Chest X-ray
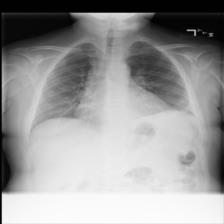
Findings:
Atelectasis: positive
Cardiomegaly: negative
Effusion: positive
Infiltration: positive
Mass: negative
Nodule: negative
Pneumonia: negative
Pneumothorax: negative
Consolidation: negative
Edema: negative
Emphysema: negative
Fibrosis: negative
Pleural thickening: negative
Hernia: negative